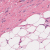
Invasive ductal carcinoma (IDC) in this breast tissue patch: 0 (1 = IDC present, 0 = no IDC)